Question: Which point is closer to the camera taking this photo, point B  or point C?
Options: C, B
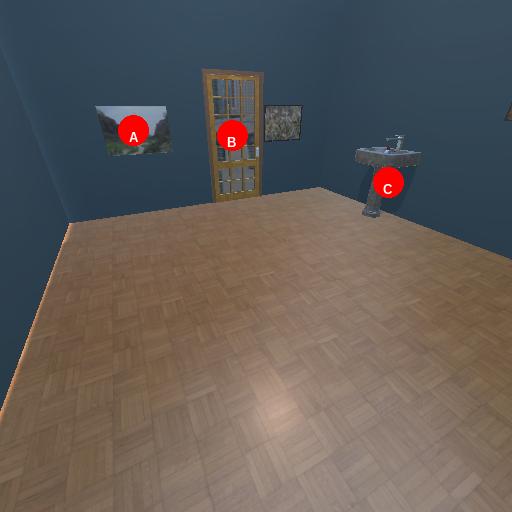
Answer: C